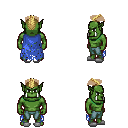
a pixel art fantasy rpg character, male body template, orc, green skin, blue tattered cape, teal pants, blonde short mohawk hairstyle, white slippers, four views (front, back, left, right), 2x2 character sprite sheet, small pixel art, hard edges, no anti-aliasing